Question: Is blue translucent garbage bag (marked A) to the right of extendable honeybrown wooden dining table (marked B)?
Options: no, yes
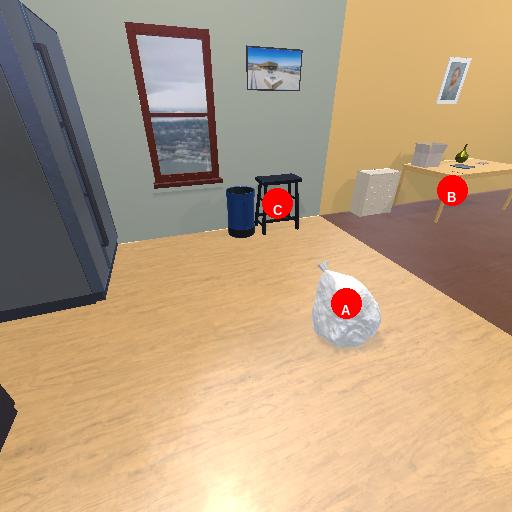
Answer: no